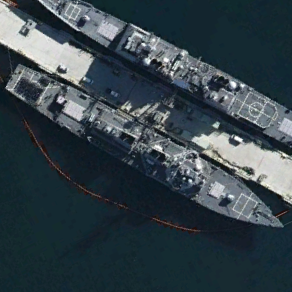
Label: destroyer